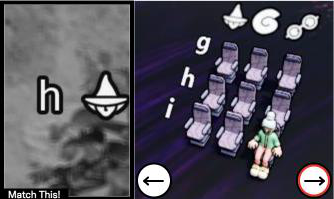
Task: seats
Answer: no